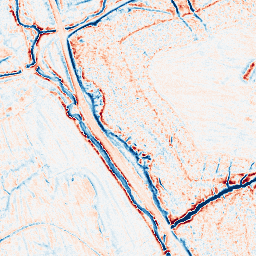
Category: edge_preserving
Decomposition family: anisotropic_diffusion
Decomposition parameters: iterations: 10
kappa: 50
gamma: 0.2
Upsampling method: cubic_catmull_rom
Upsampling parameters: scale: 8
Upsampling scale: 8